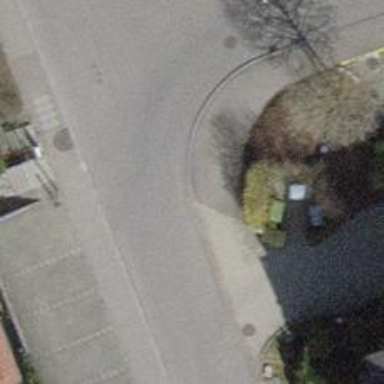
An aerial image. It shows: Kerb barrier.